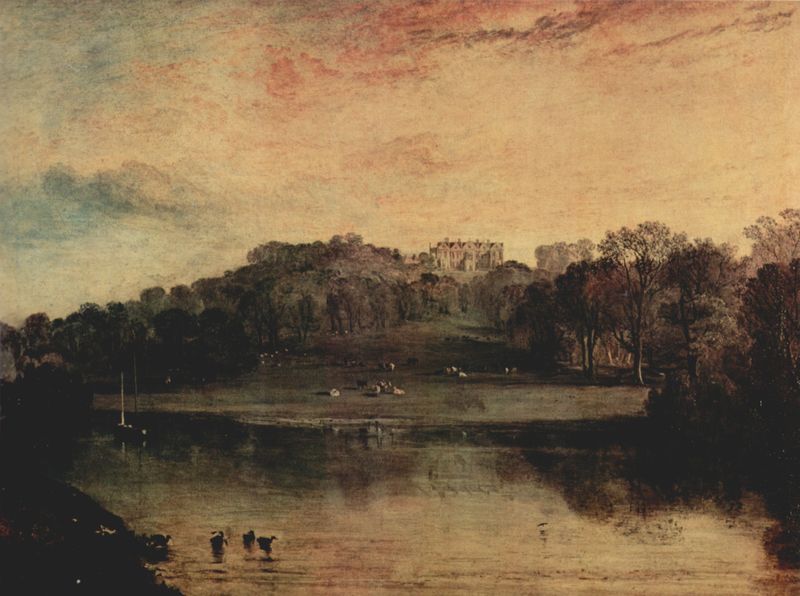
Titel: Sommer-Hill bei Turnbridge, Wohnsitz des W.F. Woodgate
Künstler: William Turner
Standort: Edinburgh
Institution: National Gallery of Scotland
Schlagwörter: baum, berg, blau, dunkel, gemälde, himmel, schatten, wasser, weiß, wolken, aquarell, badende, bäume, fluss, gelb, grün, landschaft, menschen, see, teich, ufer, abend, braun, grau, licht, orange, schwarz, zeichnung, gebäude, gras, haus, hund, hunde, park, rot, schloss, tiere, wiese, wolke, malerei, spiegel, dämmerung, horizont, hügel, kühe, spiegelung, weide, gewässer, kirche, england, gotik, rosa, wald, anhöhe, boot, kahn, bewölkt, deutschland, aussicht, schiff, segelboot, düster, vedute, mast, warm, giebel, schornsteine, sonnenuntergang, herbst, enten, masten, romantik, constable, turner, blue, palace, red, black, dark, green, painting, yellow, mirror, picture, pink, reflection, spiegeln, brown, still, abendrot, abendstimmung, schneise, leuchten, rinder, burg, wasseroberfläche, wälder, wolkig, bedrohlich, villa, sad, cloud, clouds, horses, sky, stone, tree, ölskizze, boat, building, hill, house, lake, landscape, mountain, nature, ship, water, horizon, island, reflections, sun, trees, weier, wäldchen, seeufer, menscehn, forest, grass, dusk, schafe, castle, animals, bird, dog, birds, abenddämmerung, boats, landsitz, schlossanlage, schlosspark, buildings, mansion, ground, wies, blickachse, animal, cattle, home, horse, pond, forrest, sunset, shading, shade, sheep, dawn, sunrise, sheeps, huas, contrast, darkness, stimmungsvoll, bosquetten, bosketten, abens, sadness, buckinghamshire, pücklerschlag, schlosssee, schlossteich, rötlicher himmel, im wasser waten, haus#, swim, ducks, duck, intense, re, trees house, refelctions, ttress